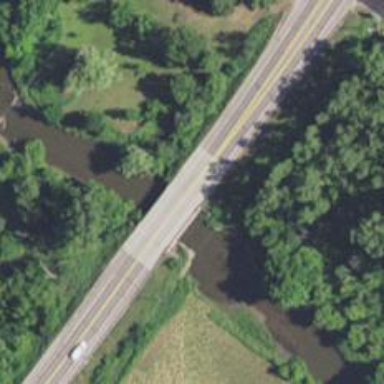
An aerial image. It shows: Primary highway bridge.